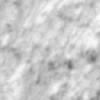
Label: no_change